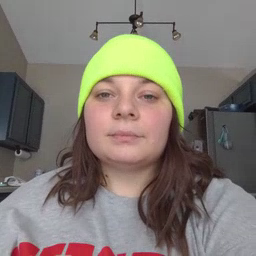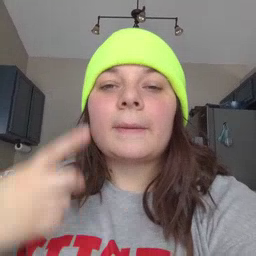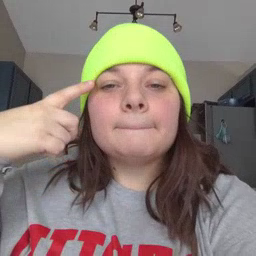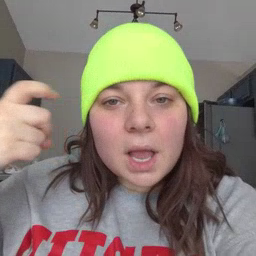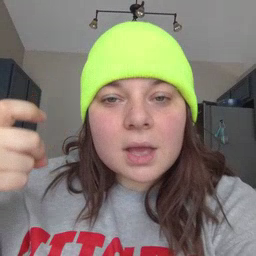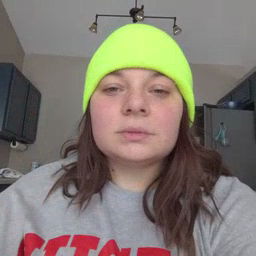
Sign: because